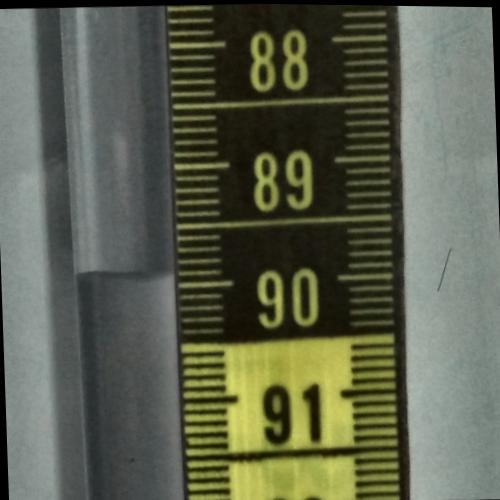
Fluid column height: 89.9 cm